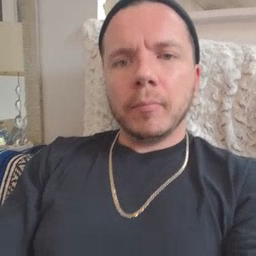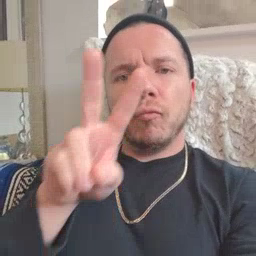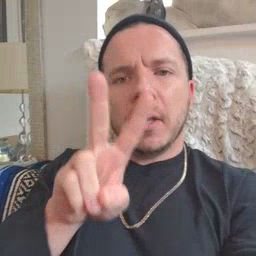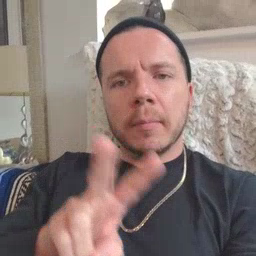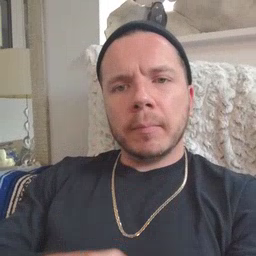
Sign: read